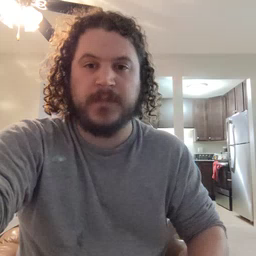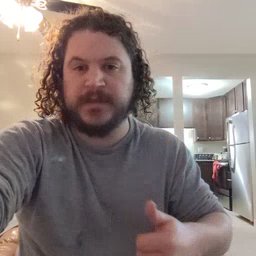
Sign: every